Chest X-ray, PA view. Patient: 24 years old, sex F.
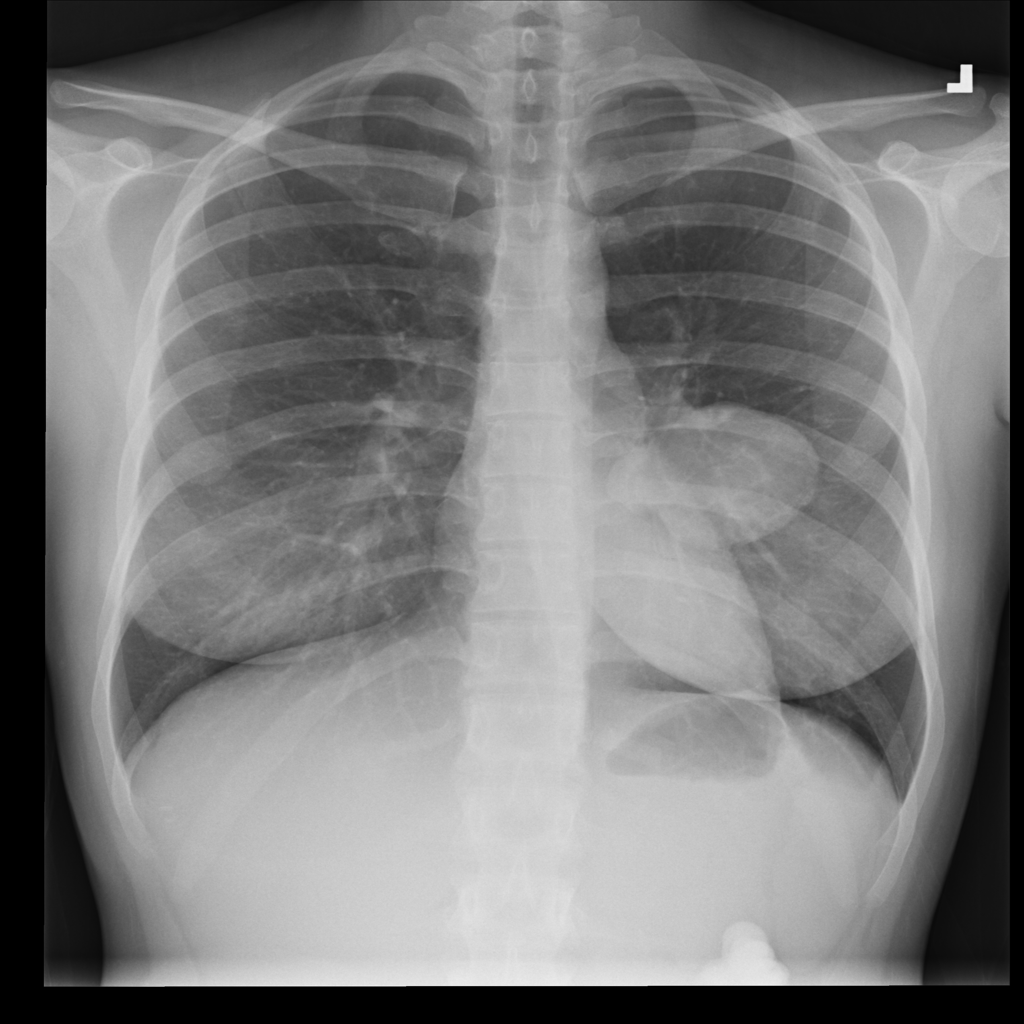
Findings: Mass